Interaction volume radius: 10 \u00c5
Interaction volume height: 15 \u00c5
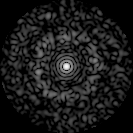
Disorder parameter: 0.8276